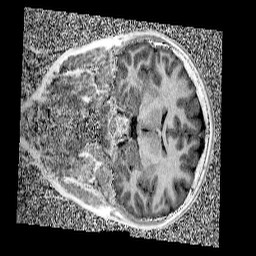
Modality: UNIT1
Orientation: coronal
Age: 13
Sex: male
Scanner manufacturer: siemens
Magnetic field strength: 3 T
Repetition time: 4 s
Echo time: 0.00299 s